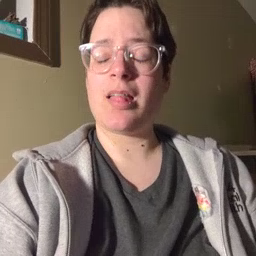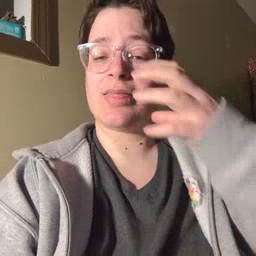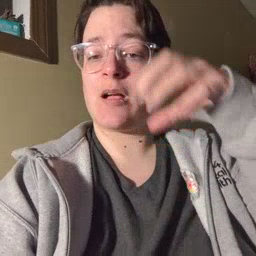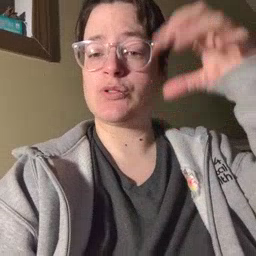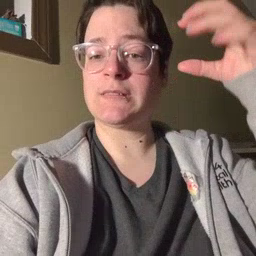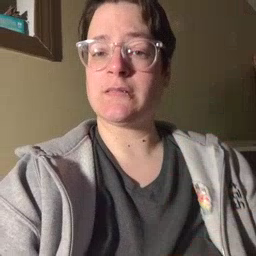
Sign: cloud